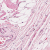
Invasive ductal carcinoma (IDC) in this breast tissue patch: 0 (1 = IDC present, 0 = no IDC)